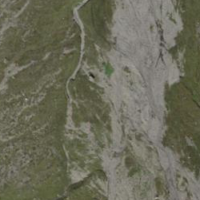
EUNIS habitat code: 25
Species observed at this site:
Parnassia palustris